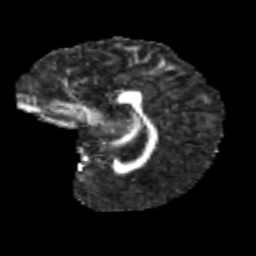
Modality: FA
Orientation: sagittal
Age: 12
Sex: female
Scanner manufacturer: siemens
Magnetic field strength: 3 T
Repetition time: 3.8 s
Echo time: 0.07 s